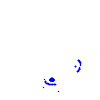
Particle: pion